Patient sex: F
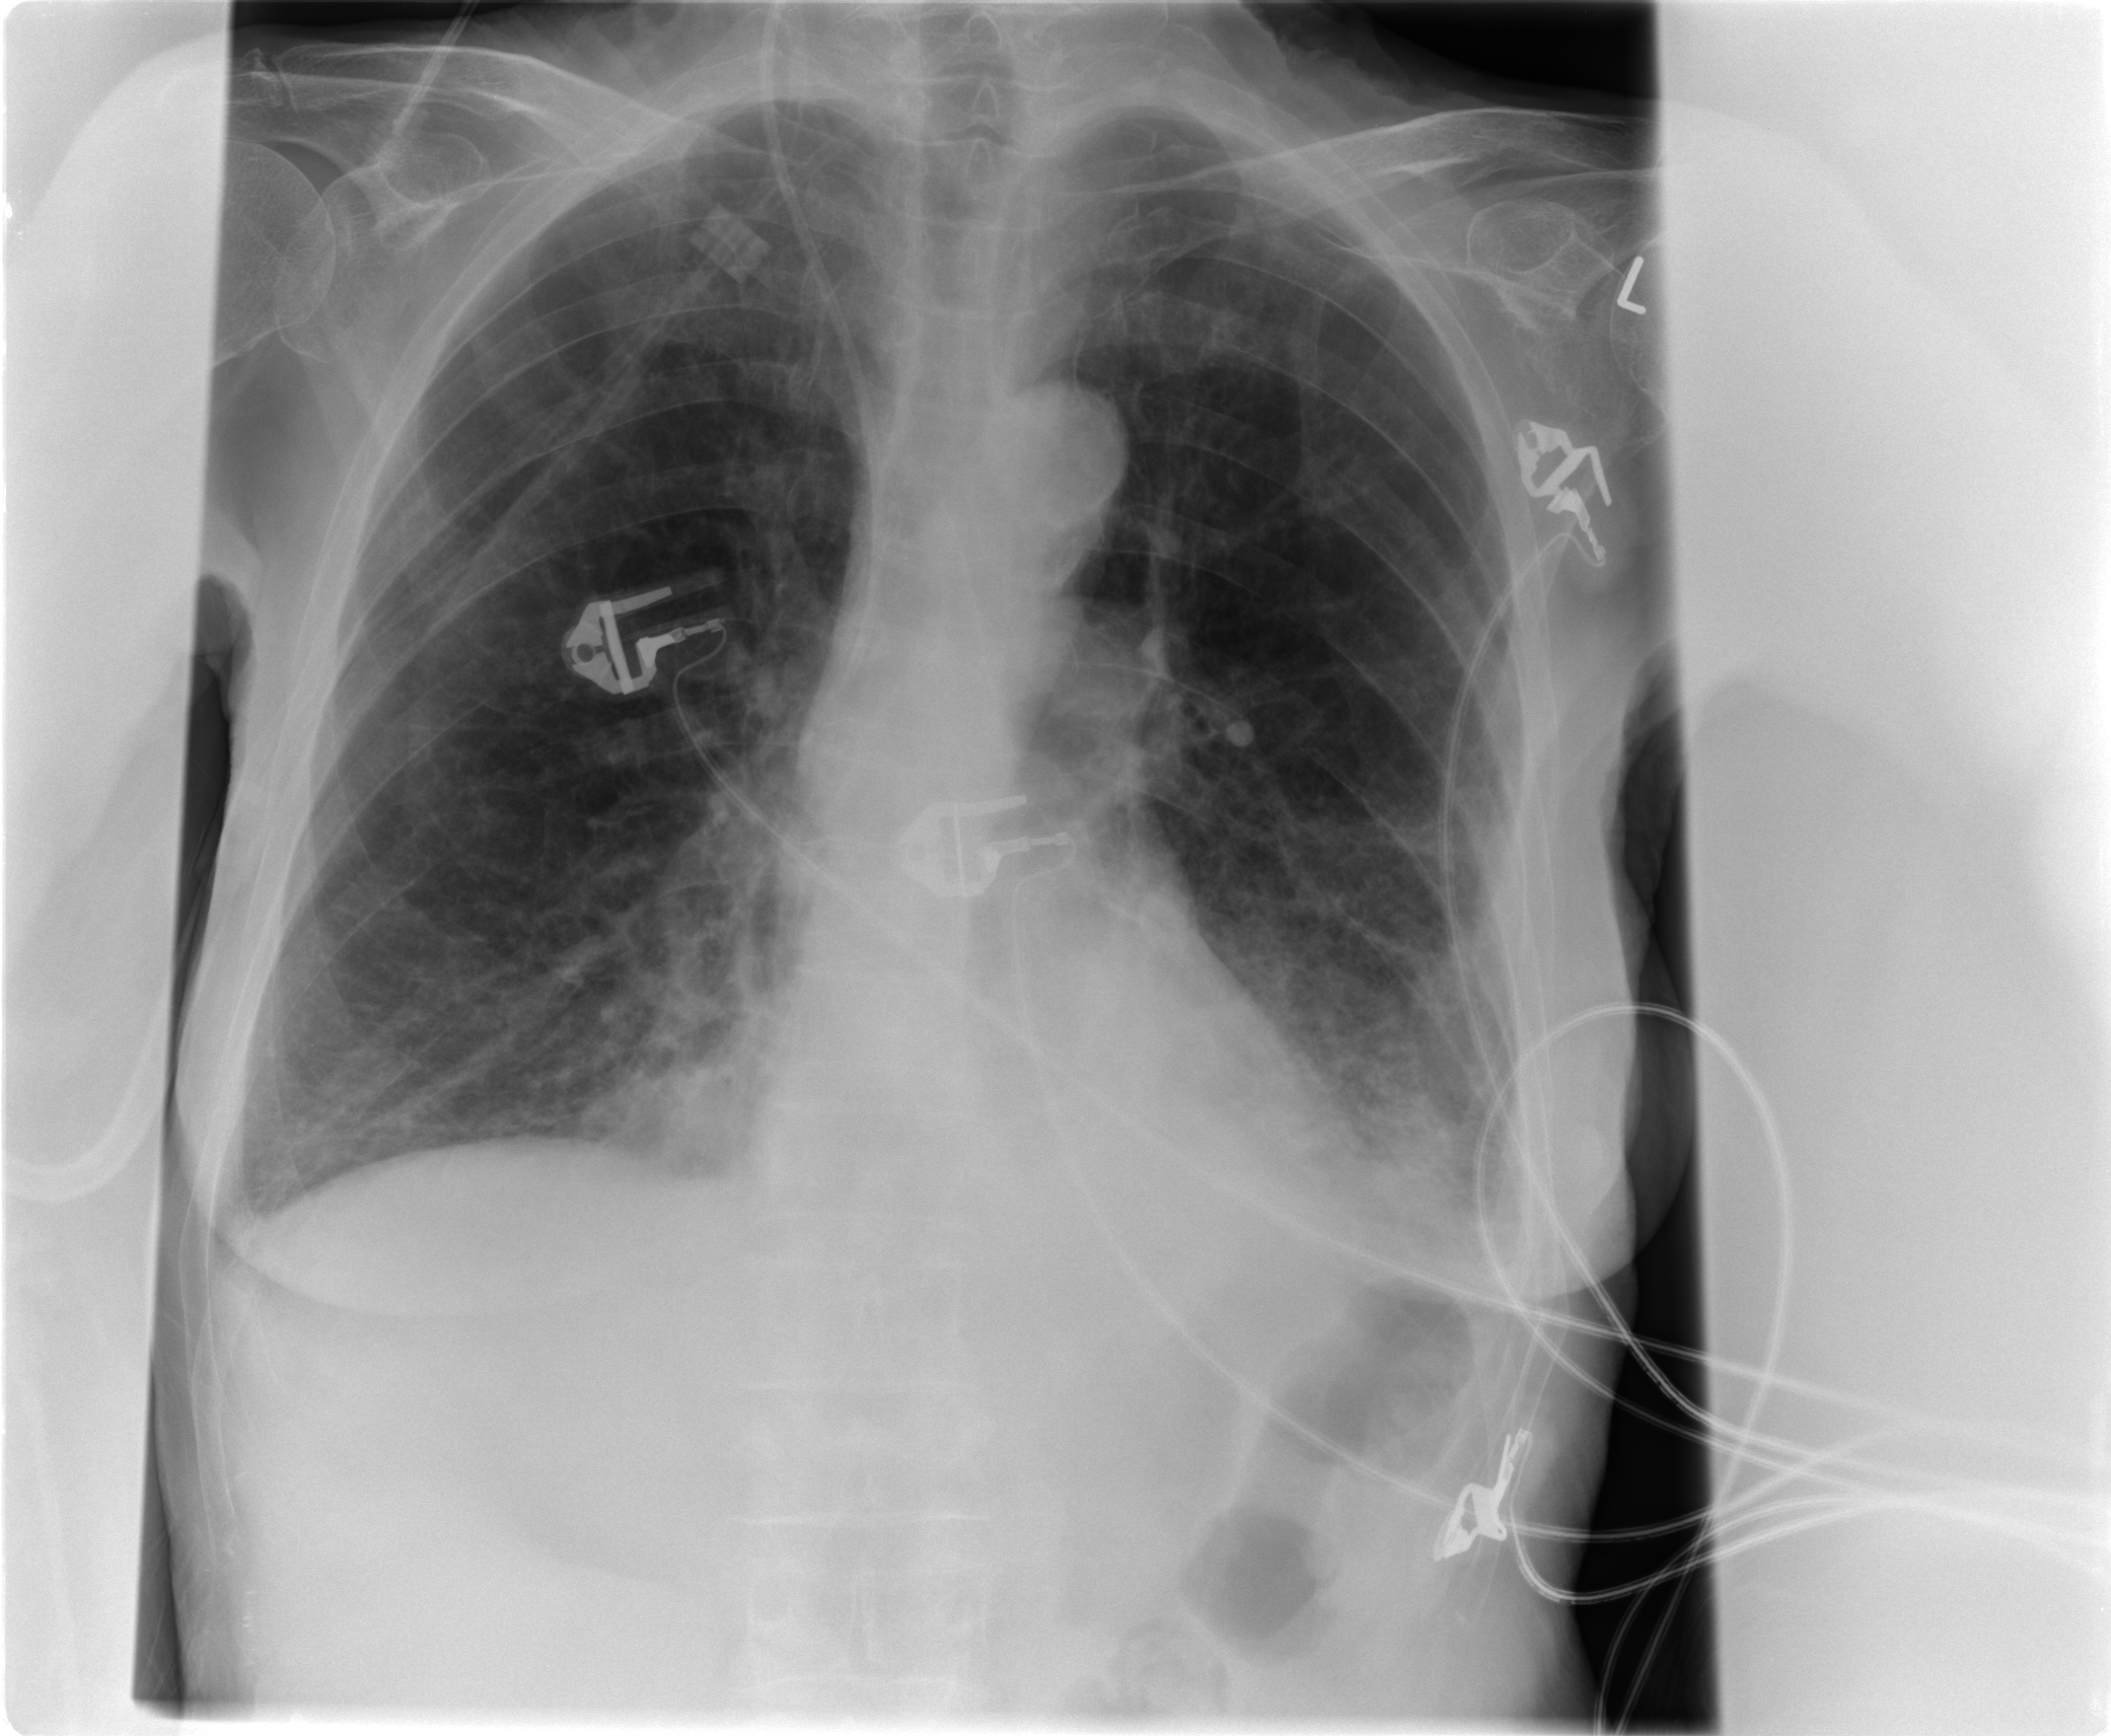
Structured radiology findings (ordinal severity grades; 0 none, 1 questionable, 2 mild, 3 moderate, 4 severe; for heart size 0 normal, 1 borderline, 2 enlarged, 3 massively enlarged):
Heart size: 0
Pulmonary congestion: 0
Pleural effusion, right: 2
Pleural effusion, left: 2
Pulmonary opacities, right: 2
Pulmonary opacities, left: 3
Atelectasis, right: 2
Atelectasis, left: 3